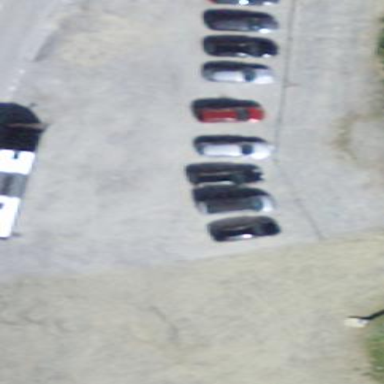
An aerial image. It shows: Parking area with surface.